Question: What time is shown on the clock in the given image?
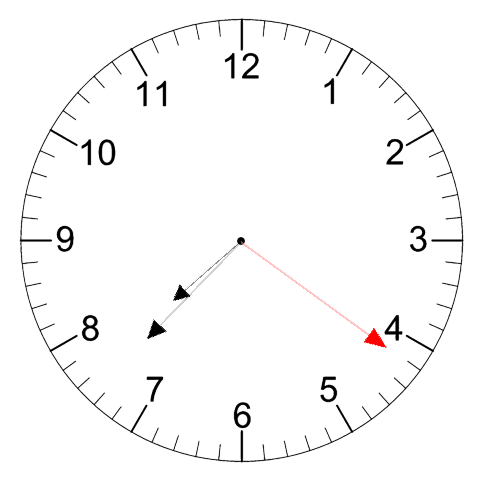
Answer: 07:37:21